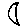
Label: moon